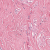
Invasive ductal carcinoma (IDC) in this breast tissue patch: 0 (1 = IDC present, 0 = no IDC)